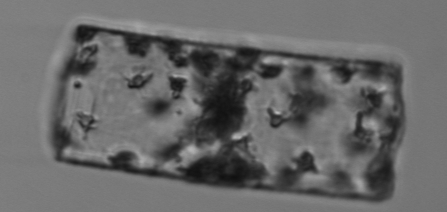
Label: Guinardia_flaccida